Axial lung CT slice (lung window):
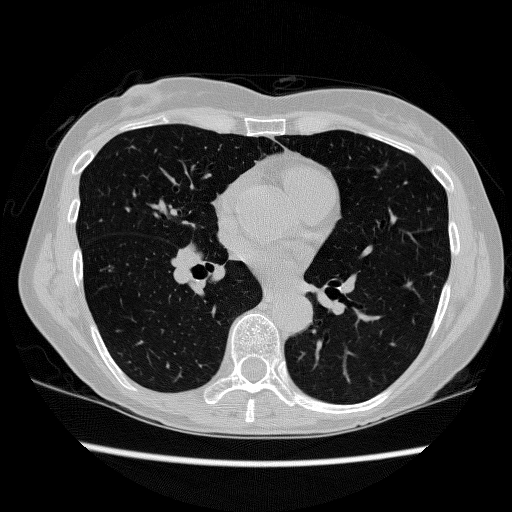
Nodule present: no